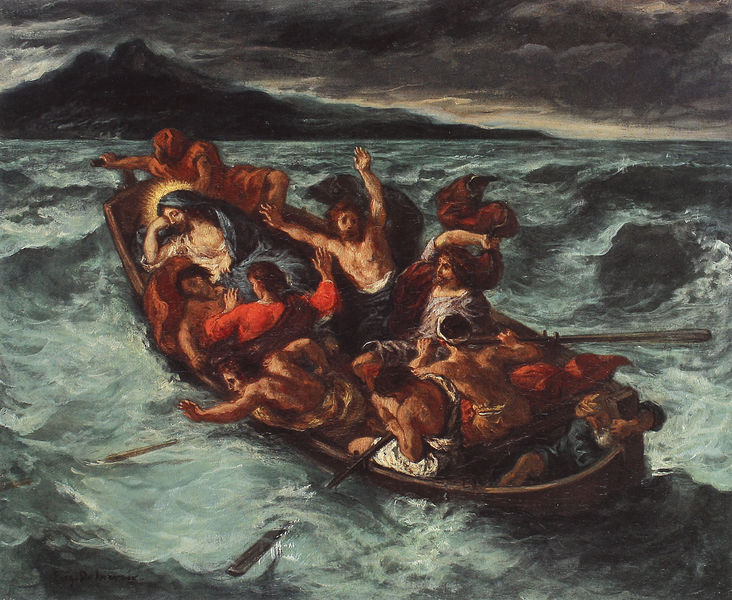
Titel: Christus auf dem See Genezareth
Künstler: Eugène Delacroix
Institution: New York, The Metropolitan Museum of  Art
Schlagwörter: berg, gemälde, meer, wasser, wolken, menschen, see, ufer, wind, insel, boot, paddel, ruder, schiff, segel, wellen, ruhe, gebirge, angst, seenot, sturm, untergang, unwetter, ruderboot, christus, jesus, jünger, apostel, berg+, ruderwellensee